Question: I have 4 tables.
Every item in the first table is linked through second and third tables to some amount of items in the last table.
Here it is :

I select all appropriate items (i mean the black ones in the last table) using this code :
'''
SELECT DISTINCT a1.Name, a2.Name, st.Name, st.ID
FROM Agents a1
INNER JOIN Agents a2 ON a1.Owner = 1 AND a1.ID = a2.AgentID
INNER JOIN AgentGTP ag ON ag.AgentID = a2.ID
INNER JOIN GTP ON GTP.ID = ag.GTPID
INNER JOIN Stations st ON st.ID = GTP.StationID
'''
I need to choose all grey items in the last table.
How can i do this ?
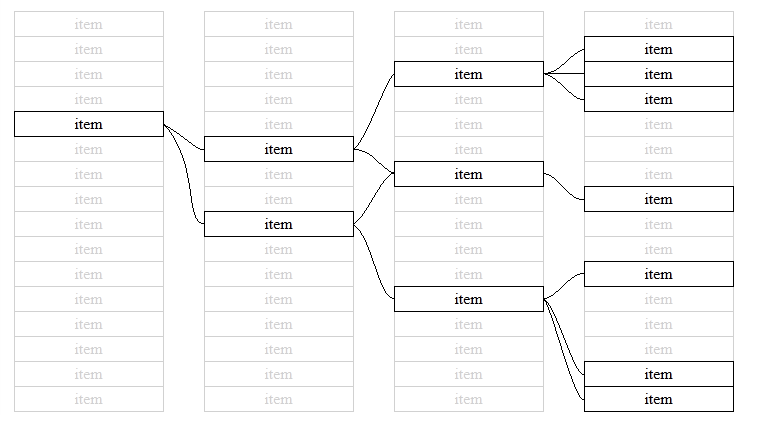
Answer: Hard for me to verify this without data, but this might work;
'''
SELECT st.*
FROM Agents a1
JOIN Agents a2 ON a1.Owner = 1 AND a1.ID = a2.AgentID
JOIN AgentGTP ag ON ag.AgentID = a2.ID
JOIN GTP ON GTP.ID = ag.GTPID
RIGHT
JOIN Stations st ON st.ID = GTP.StationID
WHERE GTP.ID IS NULL
'''